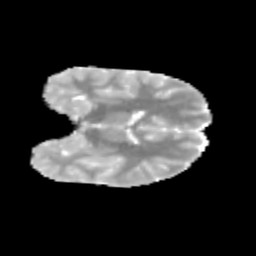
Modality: MD
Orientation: coronal
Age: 11
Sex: male
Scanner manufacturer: siemens
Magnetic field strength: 3 T
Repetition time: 3.8 s
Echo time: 0.07 s